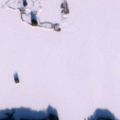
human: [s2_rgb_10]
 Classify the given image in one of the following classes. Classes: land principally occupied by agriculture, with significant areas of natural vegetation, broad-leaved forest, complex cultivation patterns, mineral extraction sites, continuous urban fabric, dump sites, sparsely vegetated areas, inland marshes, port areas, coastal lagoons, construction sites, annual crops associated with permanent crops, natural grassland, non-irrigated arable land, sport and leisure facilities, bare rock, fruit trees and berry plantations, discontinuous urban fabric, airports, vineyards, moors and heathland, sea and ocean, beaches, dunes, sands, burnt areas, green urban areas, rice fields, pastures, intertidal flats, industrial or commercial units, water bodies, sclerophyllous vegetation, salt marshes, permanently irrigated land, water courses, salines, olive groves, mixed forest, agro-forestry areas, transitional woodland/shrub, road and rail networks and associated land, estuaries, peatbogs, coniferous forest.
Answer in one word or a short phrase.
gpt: mixed forest, transitional woodland/shrub, water bodies